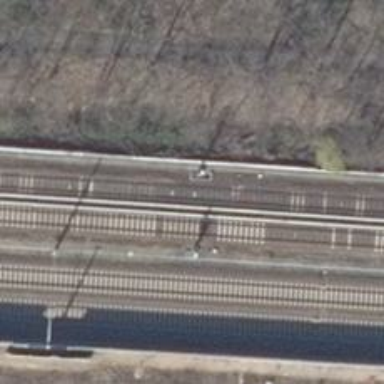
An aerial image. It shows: Railway signal.